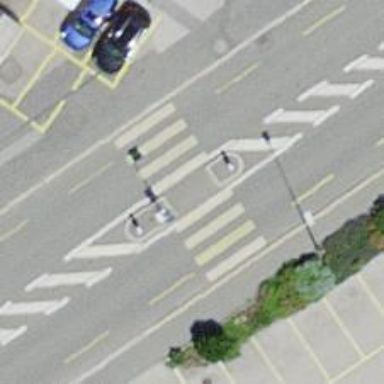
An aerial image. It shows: Primary highway with asphalt surface. There are sidewalks on both sides and lanes for cycling in both directions.